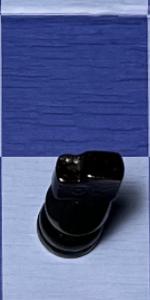
Label: Knight_Black